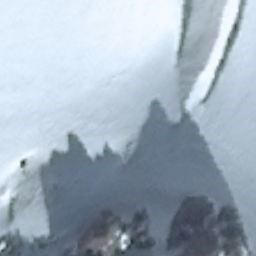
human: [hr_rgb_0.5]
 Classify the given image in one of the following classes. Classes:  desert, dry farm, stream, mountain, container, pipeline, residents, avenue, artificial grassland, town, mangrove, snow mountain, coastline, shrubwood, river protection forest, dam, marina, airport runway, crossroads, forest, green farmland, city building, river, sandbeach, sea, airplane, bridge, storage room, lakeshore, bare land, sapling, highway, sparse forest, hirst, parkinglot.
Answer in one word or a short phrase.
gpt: snow mountain